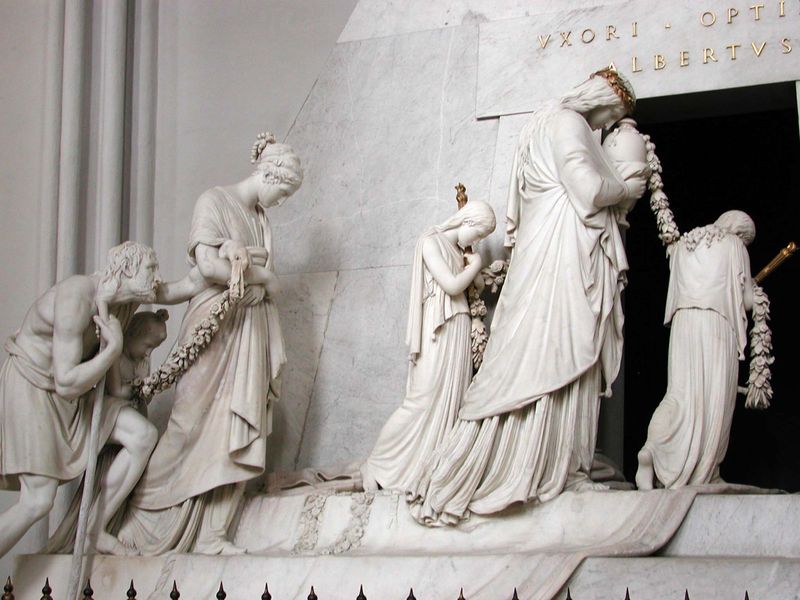
Titel: Marmorgarbdenkmal für Erzherzogin Marie Christine
Künstler: Antonio Canova
Standort: Wien, Hofpfarrkirche St. Augustin (EU - AUT)
Schlagwörter: gruppe, mann, weiß, frauen, mädchen, ausschnitt, blume, blumen, frau, kleider, köpfe, marmor, tür, arm, haupt, trauer, gehen, kirche, figur, gold, gewänder, kind, girlande, krone, stock, ranken, skulptur, vase, schrift, alter mann, stab, kette, zug, figuren, treppe, detail, gesenkt, eingang, alter, beten, salbung, girlanden, begräbnis, grab, mantegna, kranker, griechisch, bettler, königin, blumengirlande, kränze, wien, sechs, gefäße, römisch, latein, bildhauerarbeit, ausstattung, gebäugt, blumengirlanden, priesterinnen, canova, chronos, g, 4, 6 personen, stauren, blumekette, libertus